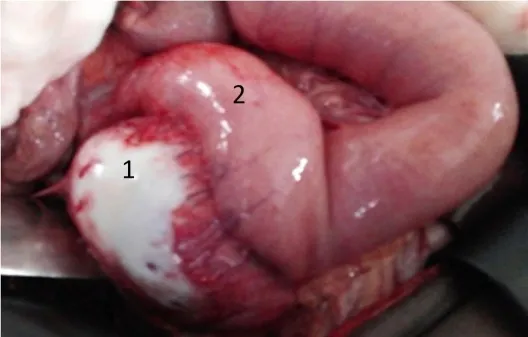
Mass in contact with the duodeno-jejunal angle (Treitz).
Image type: pathology (fish)